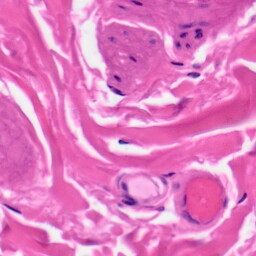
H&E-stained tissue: Skin